Question: I am having a problem with creating a navigation controller after on the other side of the application :) ... I mean after clicking this small info button and flipping on the other side ...
I'm getting this error:Terminating app due to uncaught exception 'NSInternalInconsistencyException', reason: '-[UIViewController _loadViewFromNibNamed:bundle:] loaded the "InfoController" nib but the view outlet was not set.'
And I know that the problem is somewhere in connecting the view outlet to the the view ...
Screenshot from my IB is here:

I will appreciate any help as this is the last piece of my app I need to finish ...
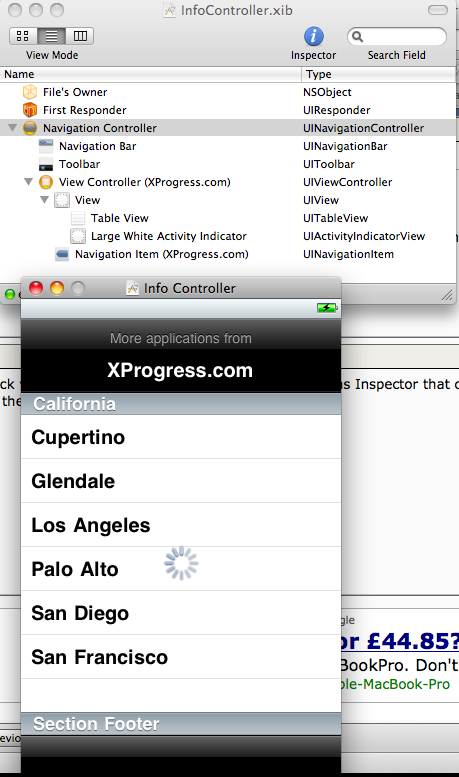
Answer: UIViewController has a ivar called view. If it is not connected in IB (or set in code), you'll get this message. In IB, click on "File's Owner", then click on the "Connections" tab in the Inspector. Under "Outlets" what is the "view" parameter connected to? It needs to be connected to the view you intend to control from your InfoController.
That being said, there is some inconsistency in what you are showing in your screenshot. Normally, you won't have a UINavigationController be part of your UIViewController xib. Instead, it should be in your MainWindow.xib. You can try to drag a connection from your File's Owner to the view inside of your navigation controller, but I don't think that will work. You'll have to move the navigation controller to your MainWindow.xib and then set it's view to be of type InfoController using xib InfoController.
If this is unclear, create a new project using the "Navigation-based Application" template in Xcode. Then open the MainWindow.xib file in IB. You'll see in there how the navigation controller should be set up.
You'll get more visibility on this question if you add 'iphone' as a tag, by the way.